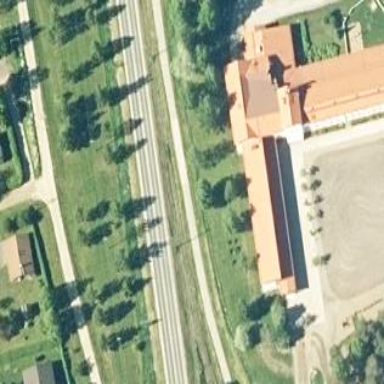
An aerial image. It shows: School building.